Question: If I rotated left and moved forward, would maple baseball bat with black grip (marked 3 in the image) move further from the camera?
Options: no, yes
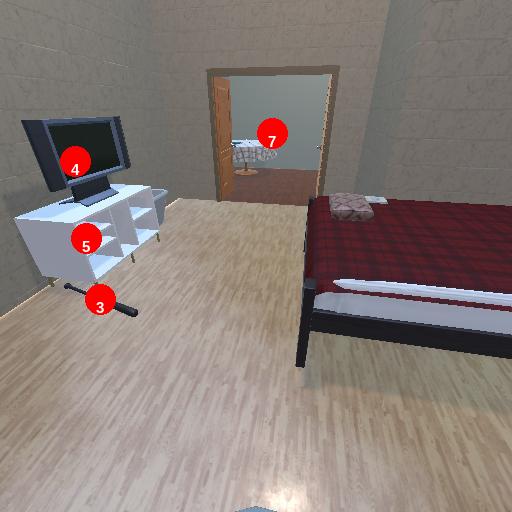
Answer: no